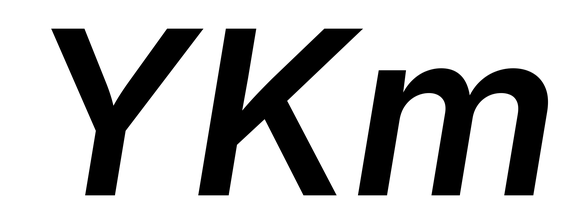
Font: Inter-Italic_SemiBold_Italic